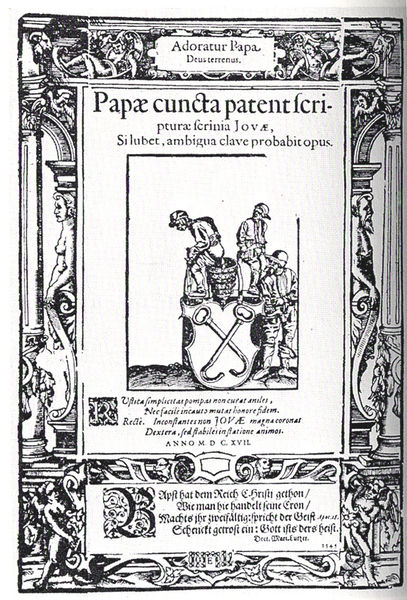
Titel: Adoratur Papa
Künstler: Cranach-Werkstatt
Institution: (Seriendruck)
Schlagwörter: mann, weiß, menschen, sitzen, brust, frau, grau, männer, schwarz, stützen, symbol, säule, säulen, leute, ornament, bart, mützen, profile, rahmen, bild, bauern, schrift, papier, liegen, rahmung, bogen, grafik, graphik, linien, rand, arbeiter, figuren, papst, tafel, kartusche, inschrift, ornamente, korb, deutsch, schild, haken, buch, druck, holzstich, stich, titel, seite, illustration, schwarzweiß, säbel, text, buchstaben, initiale, überschrift, titelblatt, worte, stiefel, kapitelle, buchdruck, buchseite, buchumschlag, deckblatt, einband, umschlag, vorderseite, wappen, toilette, statuen, brief, teufel, mittelalter, graben, schlüssel, zeilen, basis, gekreuzt, abbildung, dokument, buckel, verziehrung, latein, lateinisch, söule, werk, klo, frontispiz, frühe neuzeit, widder, buchmalerei, druckschrift, majuskel, satz, minuskel, hermen, atlanten, papa, kacken, buchkunst, frühdruck, demon, patent, wapen, papae, breif, opus, käasten, scheißer, bienenstock, bogen#, scheissen, stuhlgang, initale, demonen, engeltext, papæ, defäkieren, cuncta, patentferi, adoratur